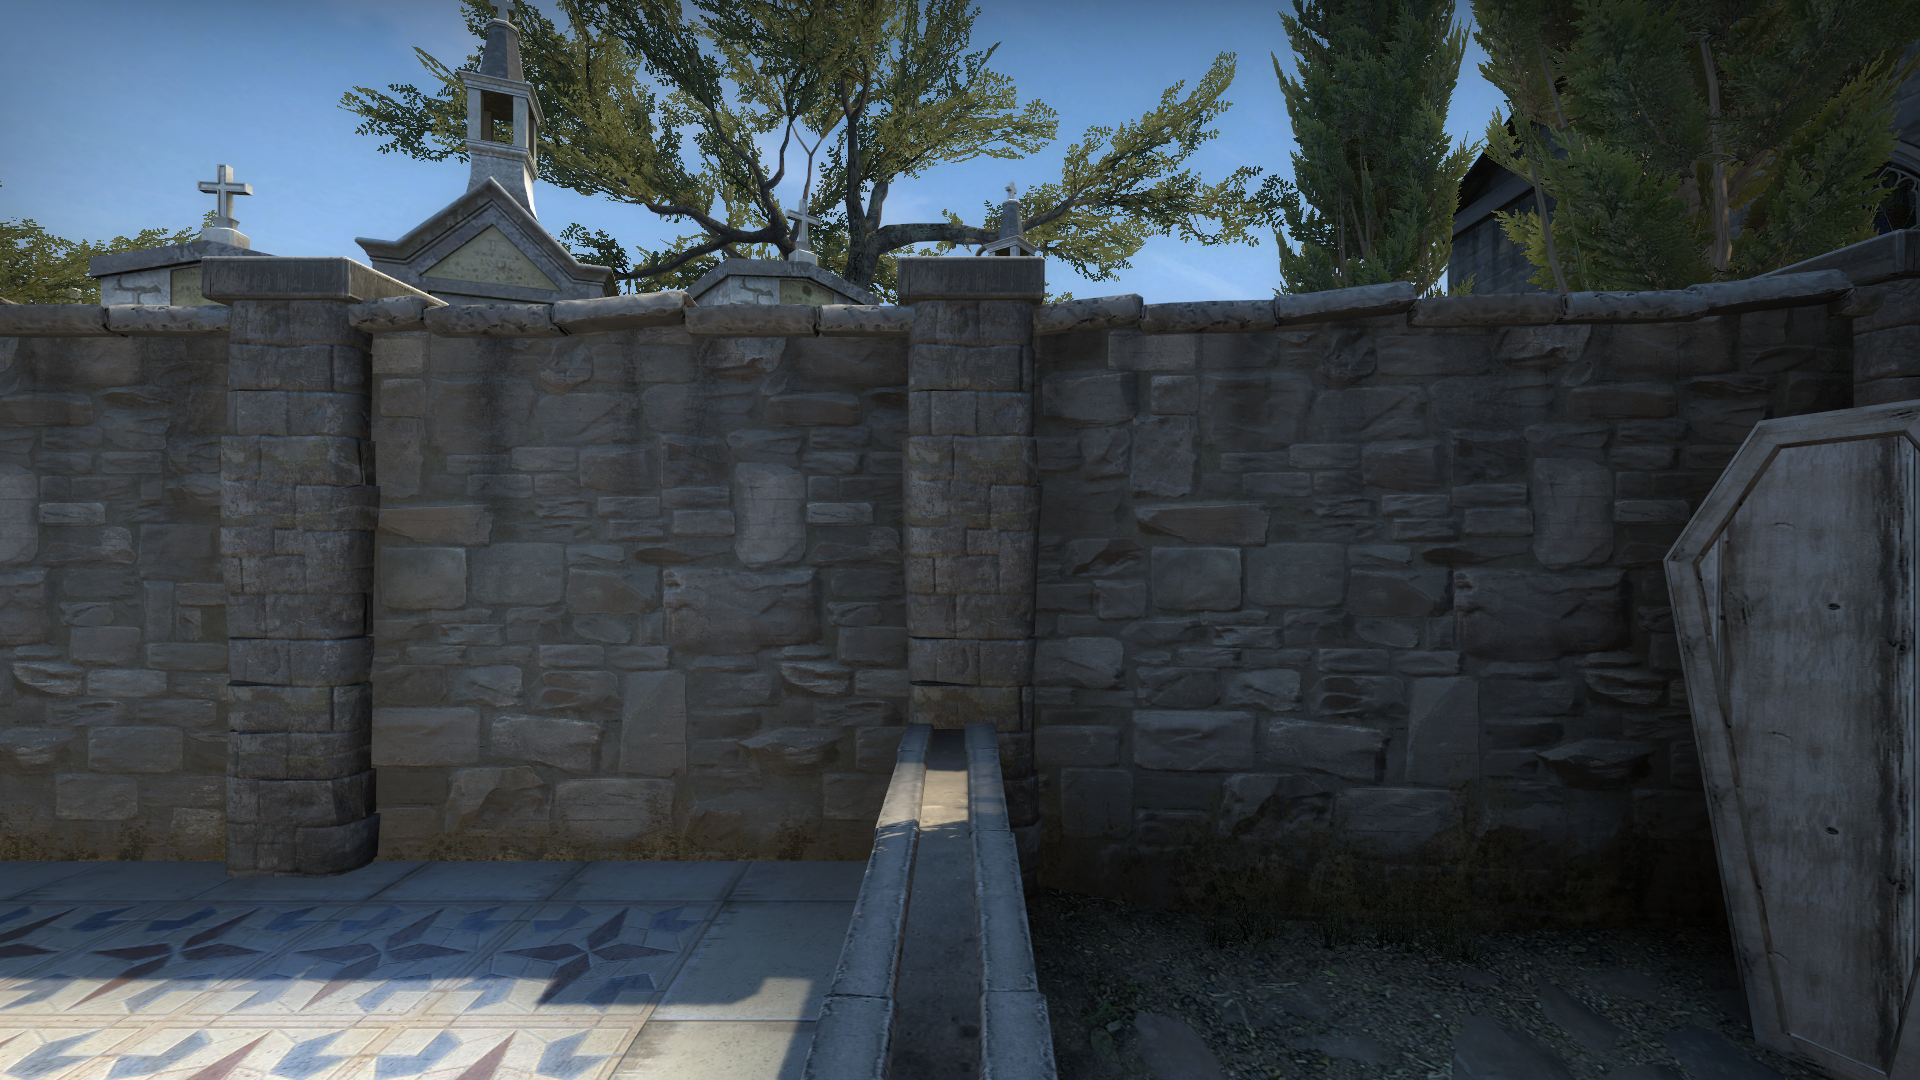
Map: de_inferno